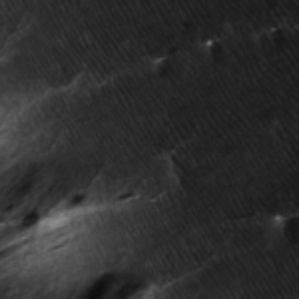
Label: frost